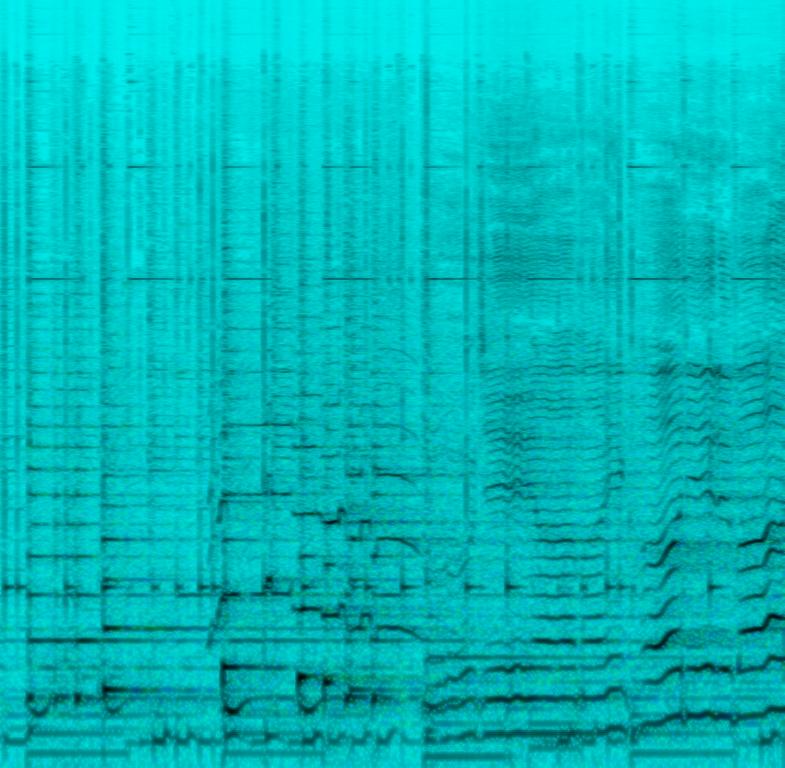
The low quality recording features a traditional song that consists of reverberant, fruity male vocal singing over wooden & percussive elements, sizzling triangle hits, sustained strings melody, plucked strings melody and breathy flute melody. It sounds soulful, passionate, emotional, calming and relaxing - like something you would hear in a small village in a foreign country, full of joy and innocence.